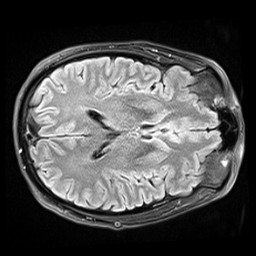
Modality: FLAIR
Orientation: axial
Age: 62
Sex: male
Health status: healthy
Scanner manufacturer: siemens
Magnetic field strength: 3 T
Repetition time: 9 s
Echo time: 0.088 s